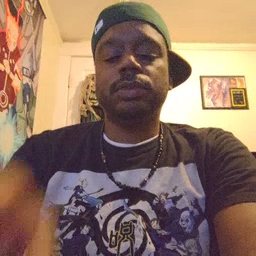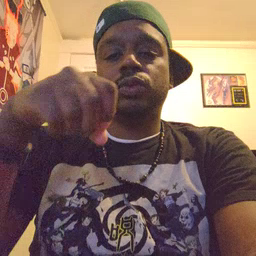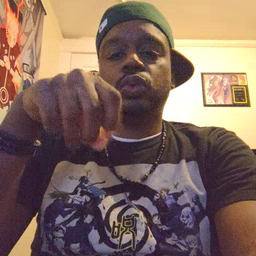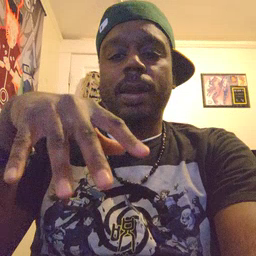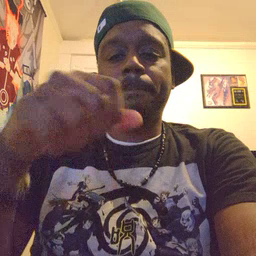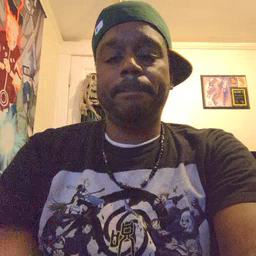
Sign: drop